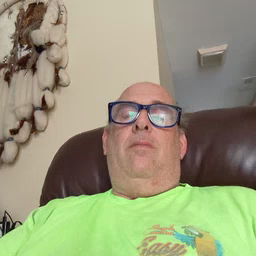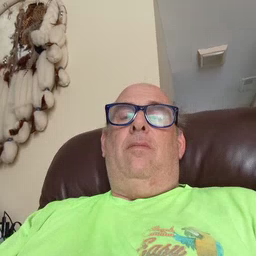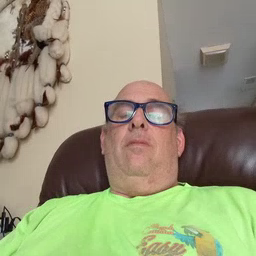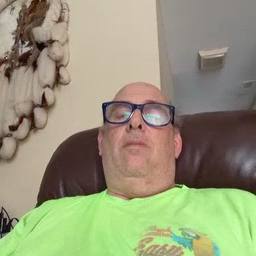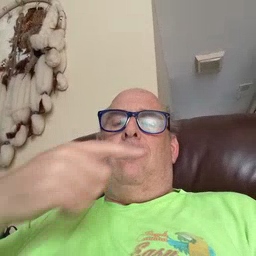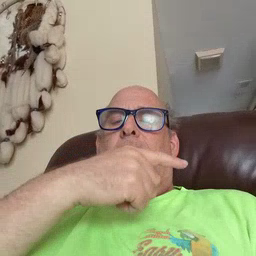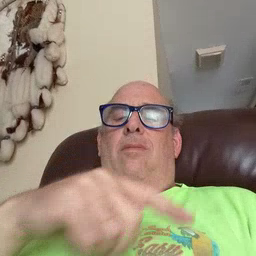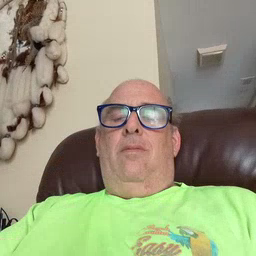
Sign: hesheit